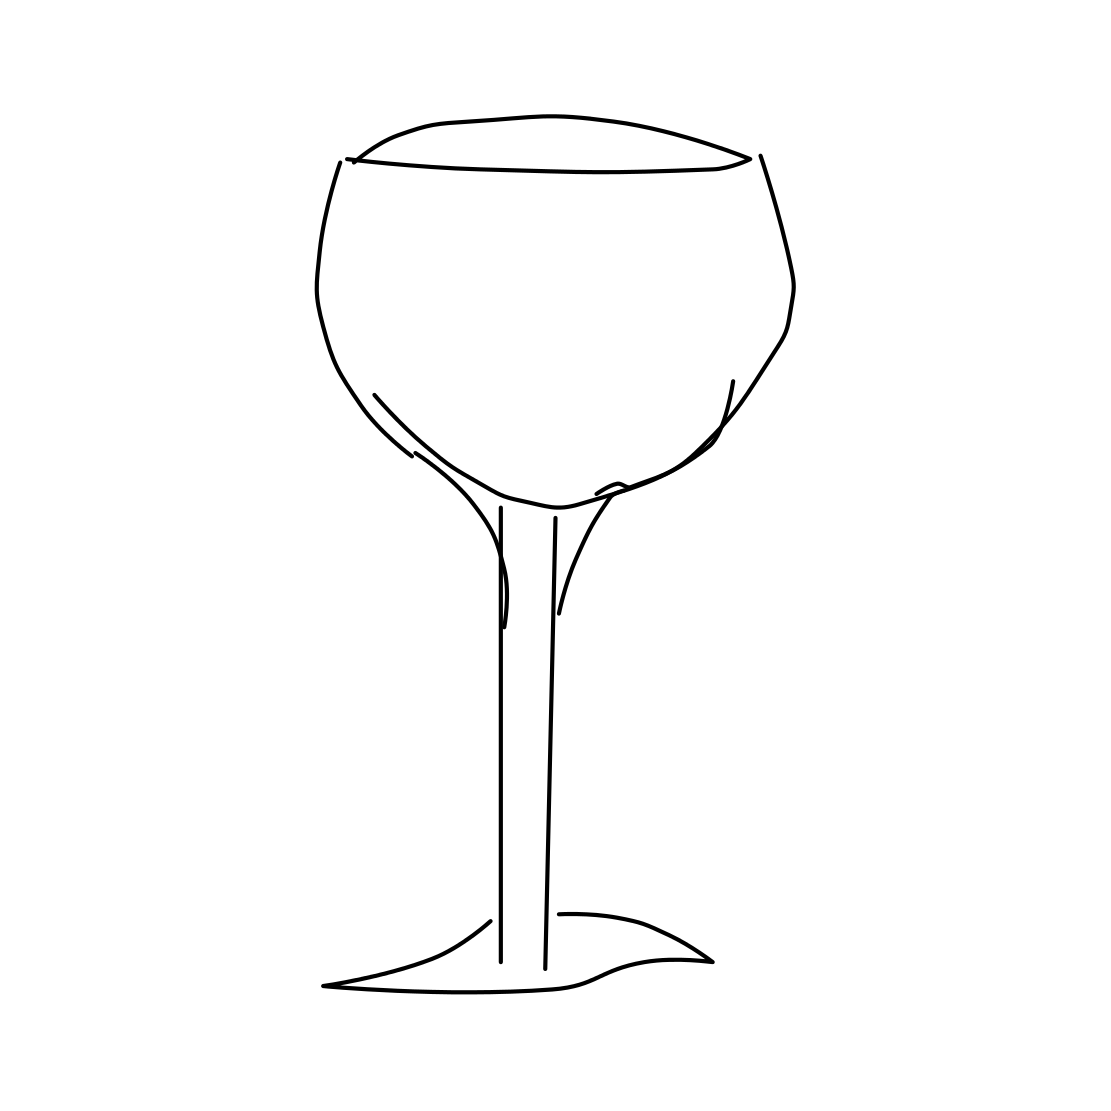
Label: wineglass